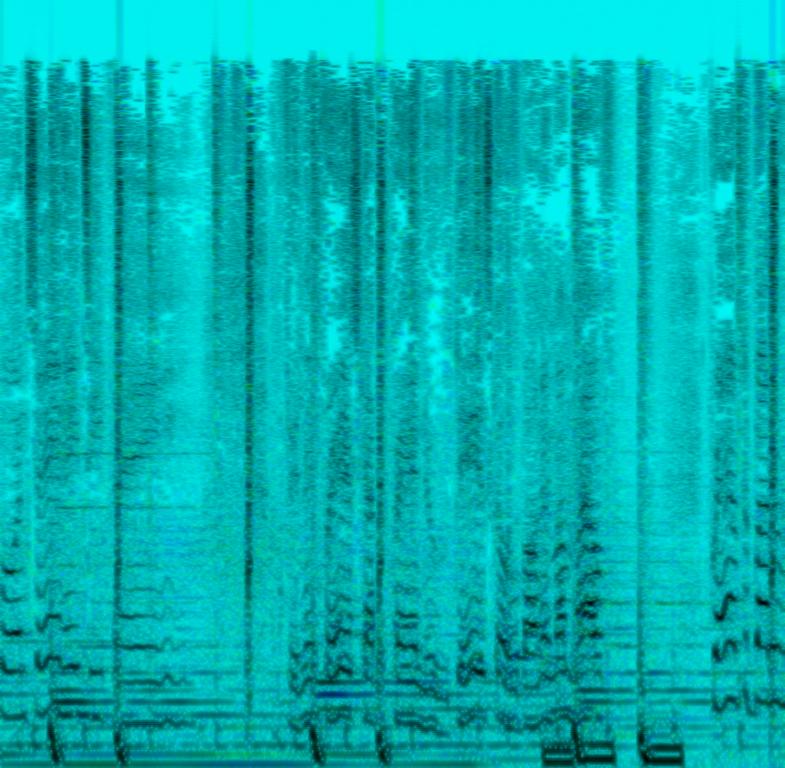
The R&B music features a male voice singing and being backed by similar male voices from time to time. An electric piano accompanies the singer with long-note chords. The drums play a light rhythm and dictate the flow of the music. Towards the end of the music excerpt a bass guitar starts to play. In the beginning of the passage one can hear a tubular bell being struck once. This sound is very similar to a church bell.